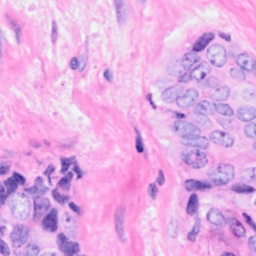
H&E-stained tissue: Breast